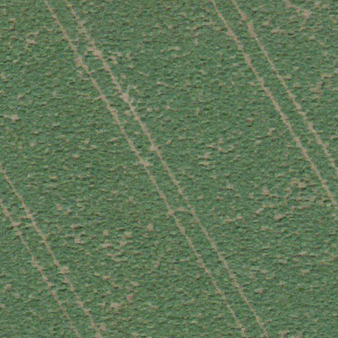
Label: other